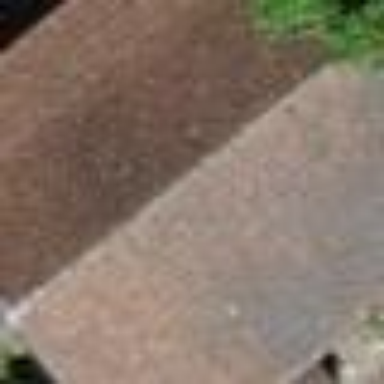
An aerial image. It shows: Rural barn.